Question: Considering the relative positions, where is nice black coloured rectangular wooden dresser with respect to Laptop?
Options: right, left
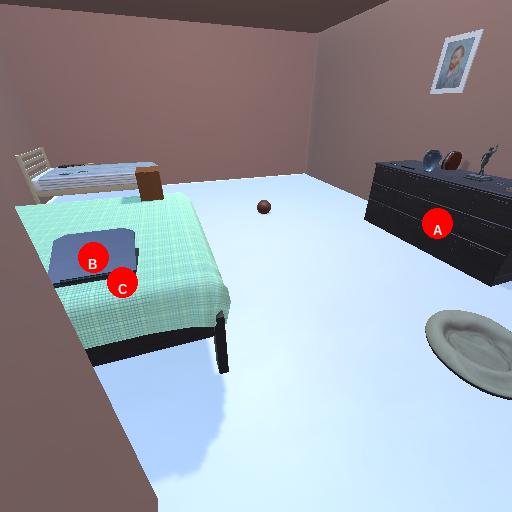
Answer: right